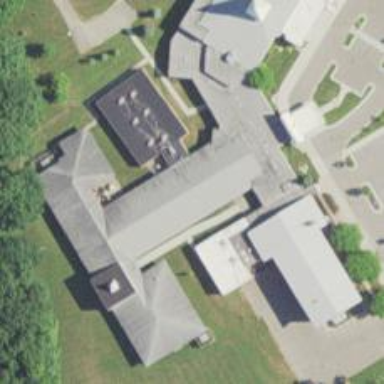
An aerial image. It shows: School.